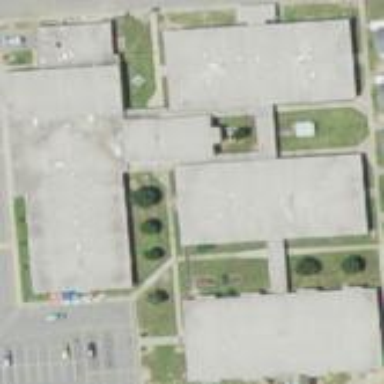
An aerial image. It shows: School building.